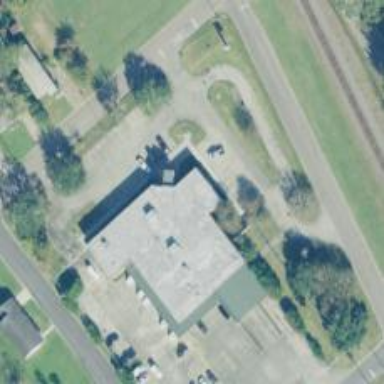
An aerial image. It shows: Post office.